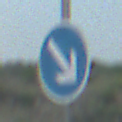
Verkehrszeichen: VorgeschriebeneVorbeifahrtRechts
Umgebung: Outdoor, Nature
Tageszeit: MorningAfternoon
Wetter: PartlyCloudy
Licht: Natural
Jahreszeit: NotSpecified
Kontrast: LowContrast